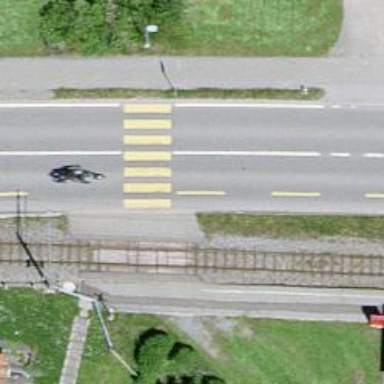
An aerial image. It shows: Crossing on the road.